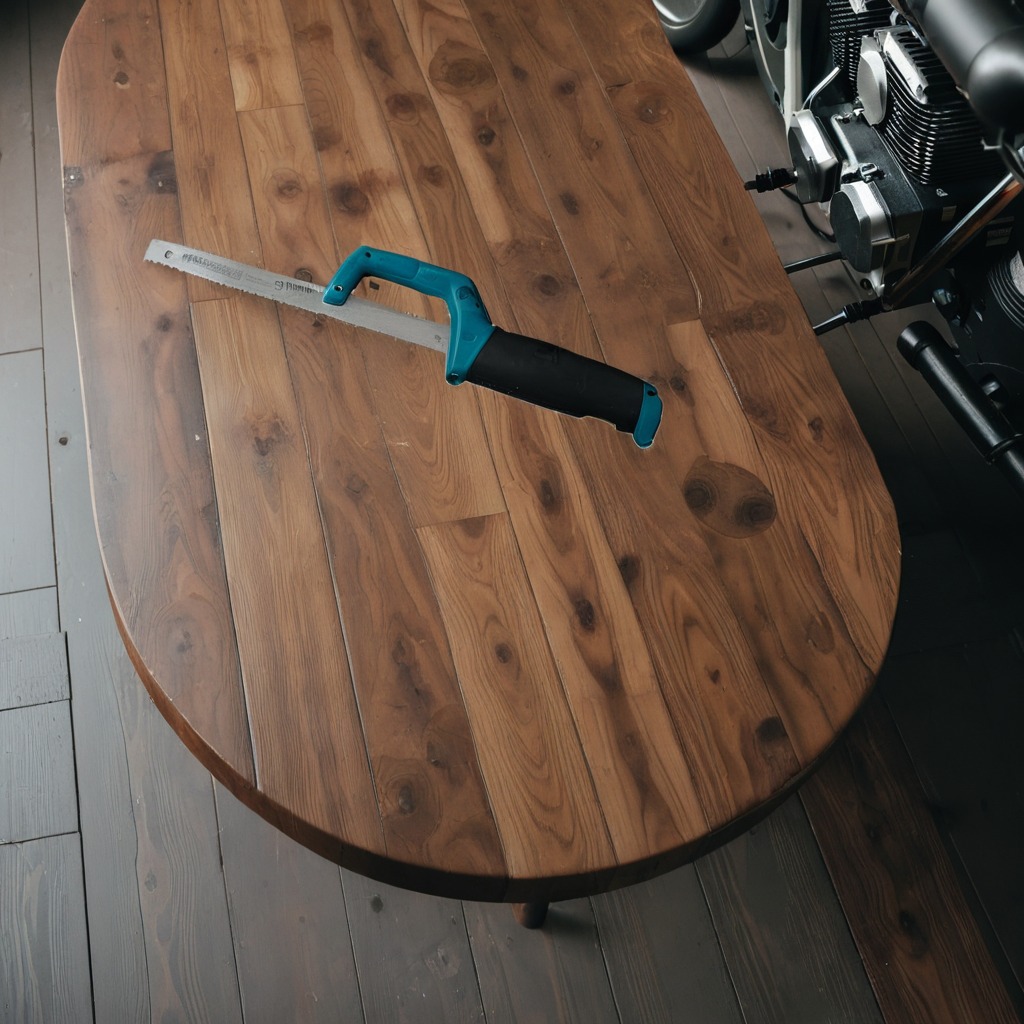
A metal saw is lying on the oil-spilled wooden table in a vintage motorcycle garage.